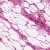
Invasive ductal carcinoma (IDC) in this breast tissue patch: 0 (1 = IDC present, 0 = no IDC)